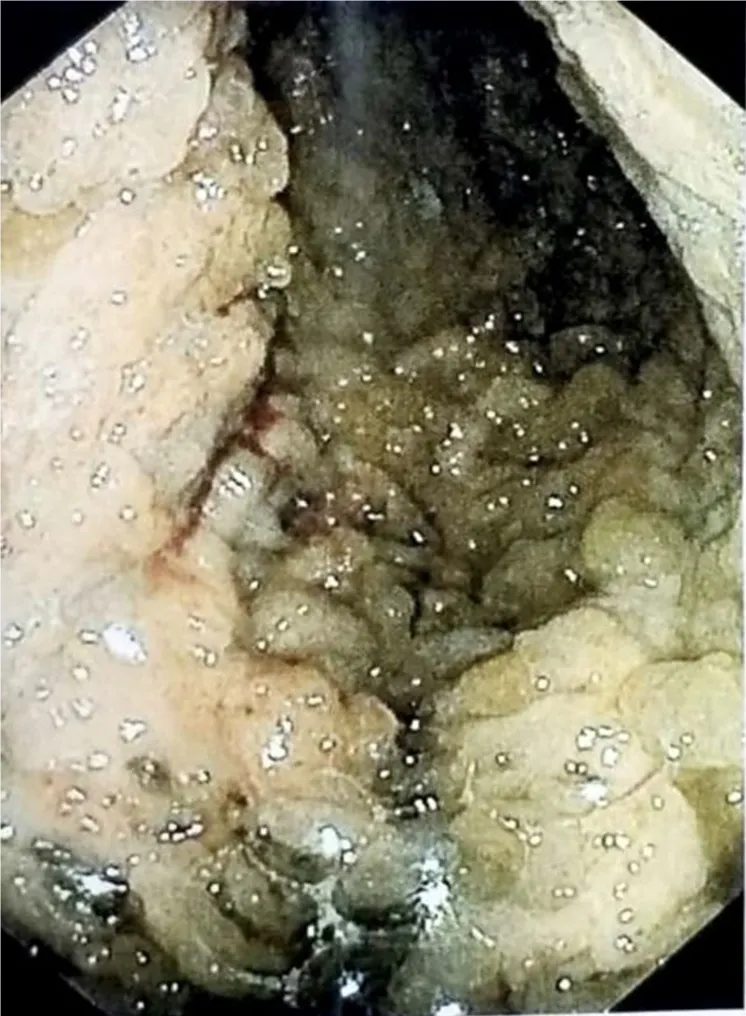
Preoperative upper endoscopy.
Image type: endoscopy (gi_endoscopy)